Question: I'm trying to downlaod an image from the Parse backend. It displays "todays image" in the background of a UITableView by creating a PFQuery, setting the Parse class name, optionally setting the date (will ofc in end version) and find the objects. However, it gives me an error.
'''
// Create a query and set it up to find todays pic
NSLocale *currentLocale = [NSLocale currentLocale];
PFQuery *todayQuery = [PFUser query];
todayQuery = [PFQuery queryWithClassName:@"Today"];
[todayQuery findObjectsInBackgroundWithBlock:^(NSArray *result, NSError *error) {
// Download the image
NSData *imageData;
for (PFObject *object in result) {imageData = [object objectForKey:@"todaysPic"];}
// Use the image
UIImage *todaysPicture = [UIImage imageWithData:imageData];
UIImage *finalTodaysPicture = [[UIImage alloc] init];
finalTodaysPicture = [self blur:todaysPicture];
self.tableView.backgroundColor = [UIColor colorWithPatternImage:finalTodaysPicture];
}];
// Convert to JPEG with 50% quality
NSData* data = UIImageJPEGRepresentation([UIImage imageNamed:@"star.jpg"], 0.5f);
PFFile *imageFile = [PFFile fileWithName:@"Image.jpg" data:data];
'''
Here's my Parse row:

Xcode tells me this:
'''
2014-10-09 19:05:55.496 iStory[1082:<PHONE>] -[PFFile length]: unrecognized selector sent to instance 0x7fd18bc311f0
'''
'''
(lldb) bt
* thread #1: tid = 0x3f0cf1, 0x000000010c4d6b8a libobjc.A.dylib'objc_exception_throw, queue = 'com.apple.main-thread', stop reason = breakpoint 1.1
frame #0: 0x000000010c4d6b8a libobjc.A.dylib'objc_exception_throw
frame #1: 0x000000010c84450d CoreFoundation'-[NSObject(NSObject) doesNotRecognizeSelector:] + 205
frame #2: 0x000000010c79c7fc CoreFoundation'___forwarding___ + 988
frame #3: 0x000000010c79c398 CoreFoundation'__forwarding_prep_0___ + 120
frame #4: 0x000000010d077559 UIKit'_UIImageRefFromData + 57
frame #5: 0x000000010cedc55f UIKit'-[UIImage(UIImagePrivate) _initWithData:preserveScale:cache:] + 110
frame #6: 0x000000010ced89d1 UIKit'+[UIImage imageWithData:] + 50
* frame #7: 0x000000010ab937cf iStory'__37-[HomeViewController viewWillAppear:]_block_invoke(.block_descriptor=0x00007f94495a3c40, result=0x00007f9449552b80, error=0x0000000000000000) + 655 at HomeViewController.m:70
frame #8: 0x000000010abe0ac7 iStory'__49-[BFTask(.block_descriptor=<unavailable>, task=<unavailable>) thenCallBackOnMainThreadAsync:]_block_invoke + 251 at BFTask+Private.m:59
frame #9: 0x000000010abf91a8 iStory'__41-[BFTask continueWithExecutor:withBlock:]_block_invoke_2(.block_descriptor=0x00007f94495a50d0) + 30 at BFTask.m:287
frame #10: 0x000000010e651cc6 libdispatch.dylib'_dispatch_call_block_and_release + 12
frame #11: 0x000000010e66f7f4 libdispatch.dylib'_dispatch_client_callout + 8
frame #12: 0x000000010e658991 libdispatch.dylib'_dispatch_main_queue_callback_4CF + 956
frame #13: 0x000000010c7a5569 CoreFoundation'__CFRUNLOOP_IS_SERVICING_THE_MAIN_DISPATCH_QUEUE__ + 9
frame #14: 0x000000010c76846b CoreFoundation'__CFRunLoopRun + 2043
frame #15: 0x000000010c767a06 CoreFoundation'CFRunLoopRunSpecific + 470
frame #16: 0x000000010ff409f0 GraphicsServices'GSEventRunModal + 161
frame #17: 0x000000010cea6550 UIKit'UIApplicationMain + 1282
frame #18: 0x000000010ab928a3 iStory'main(argc=1, argv=0x00007fff55077370) + 115 at main.m:14
frame #19: 0x000000010e6a4145 libdyld.dylib'start + 1
(lldb)
'''
Help is greatly appreciated!
Thanks!
Sincerely,
Erik
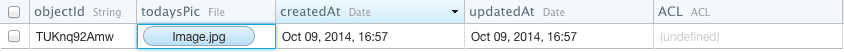
Answer: I fixed it like this:
'''
-(void)viewWillAppear:(BOOL)animated {
[super viewWillAppear:YES];
// Create a query and set it up to find todays pic
NSLocale *currentLocale = [NSLocale currentLocale];
PFQuery *todayQuery = [PFUser query];
todayQuery = [PFQuery queryWithClassName:@"Today"];
[todayQuery findObjectsInBackgroundWithBlock:^(NSArray *result, NSError *error) {
// Download the image
NSData *imageData;
PFObject *imageObject;
for (imageObject in result) {
PFFile *imageFile = (PFFile *)[imageObject objectForKey:@"todaysPic"];
[imageFile getDataInBackgroundWithBlock:^(NSData *resultData, NSError *error ) {
if (!error) {
// Create and set the image
UIImage *todaysImage = [UIImage imageWithData:resultData];
UIImage *blurredTodaysImage = [self blur:todaysImage];
self.tableView.backgroundColor = [UIColor colorWithPatternImage:blurredTodaysImage ];
} else {
// Just set a default picture
}
}];
}
}];
'''